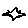
Label: star